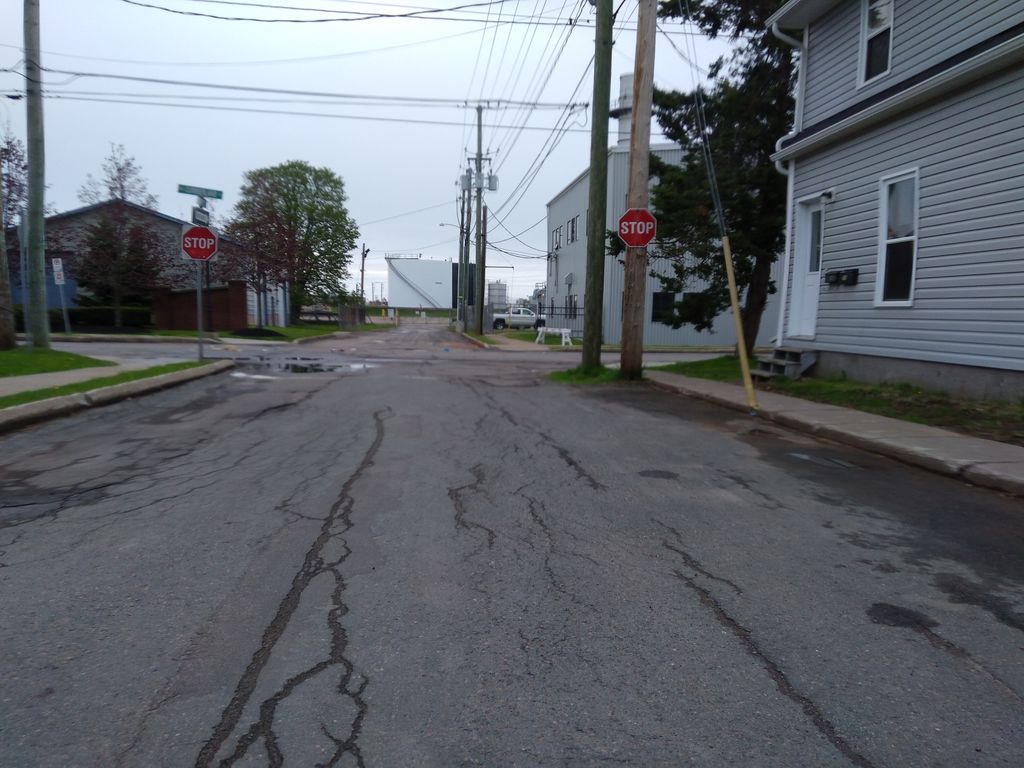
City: charlottetown